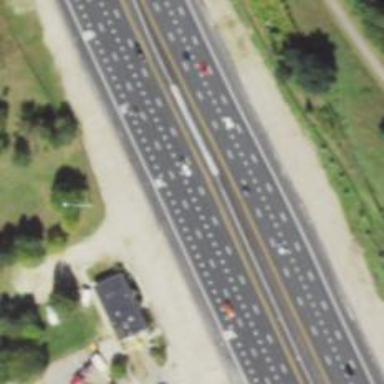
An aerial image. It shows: Asphalt motorway.